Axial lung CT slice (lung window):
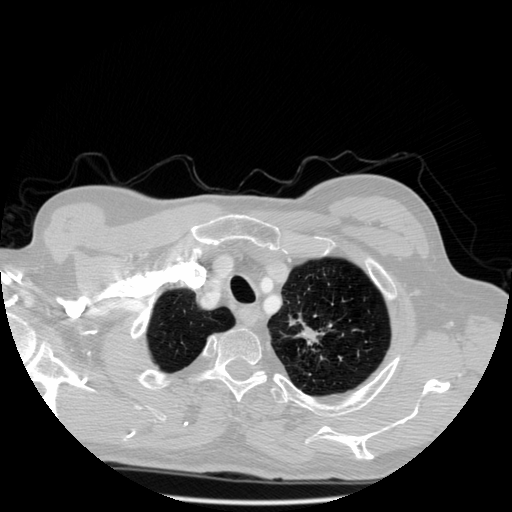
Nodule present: yes
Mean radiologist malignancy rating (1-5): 4.667